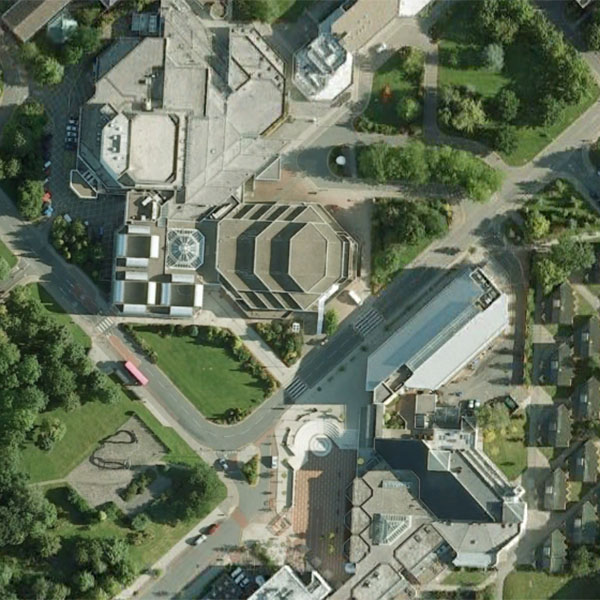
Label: School